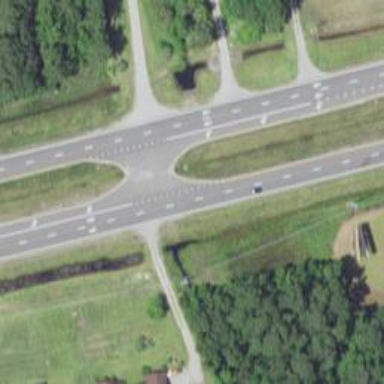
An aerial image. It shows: Asphalt road classified as trunk highway.